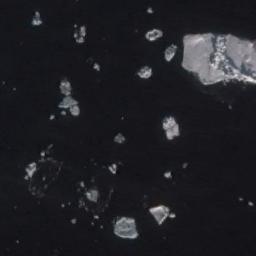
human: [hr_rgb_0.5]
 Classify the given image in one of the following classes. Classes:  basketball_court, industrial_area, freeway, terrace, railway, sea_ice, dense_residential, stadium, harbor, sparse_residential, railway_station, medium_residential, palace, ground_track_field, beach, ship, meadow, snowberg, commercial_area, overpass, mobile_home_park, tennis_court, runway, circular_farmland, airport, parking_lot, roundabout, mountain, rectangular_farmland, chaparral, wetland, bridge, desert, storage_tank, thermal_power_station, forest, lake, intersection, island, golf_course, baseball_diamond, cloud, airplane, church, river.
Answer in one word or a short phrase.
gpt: sea_ice